Question: I want to make a transition in my android from one activity to another like this:
:
I try with 'overridePendingTransition()' but i think it's impossible. I also see 'ViewFlipper' but i can't use activity with it.
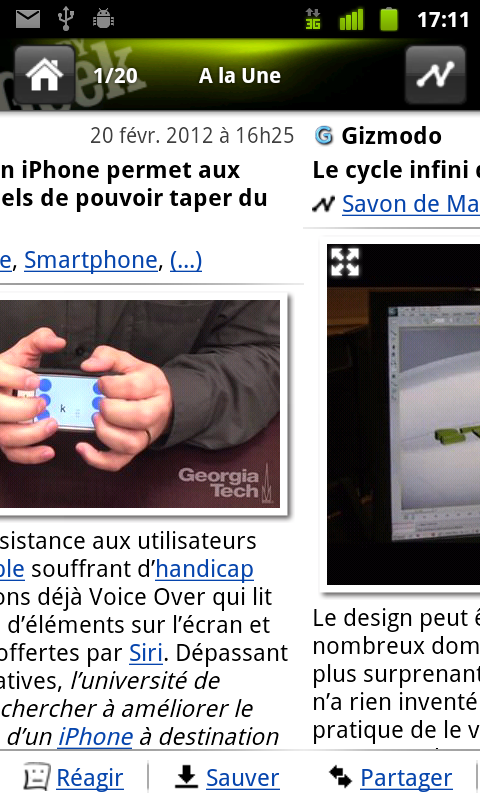
Answer: <URL> might be what you are looking for. It does not involve multiple activities though, i.e. you stay withing a single activity.